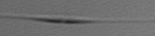
Label: Cylindrotheca